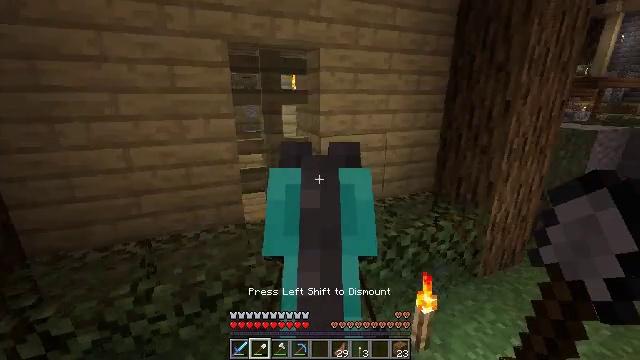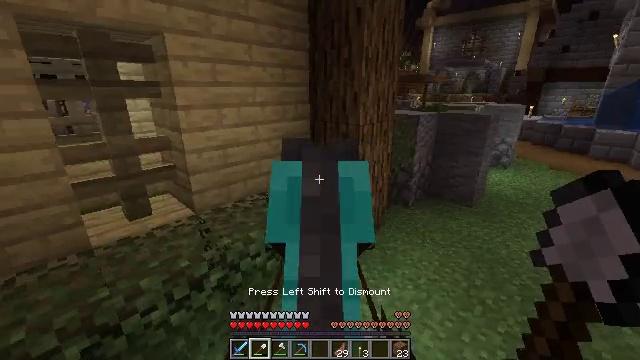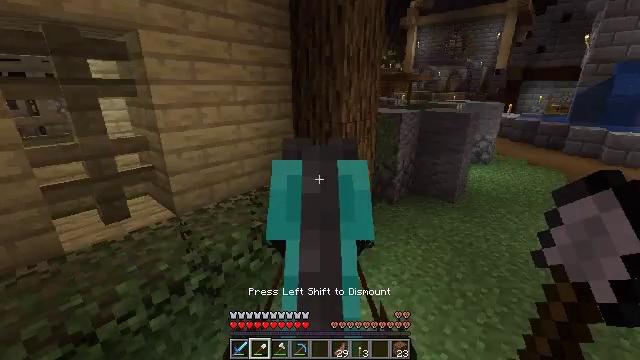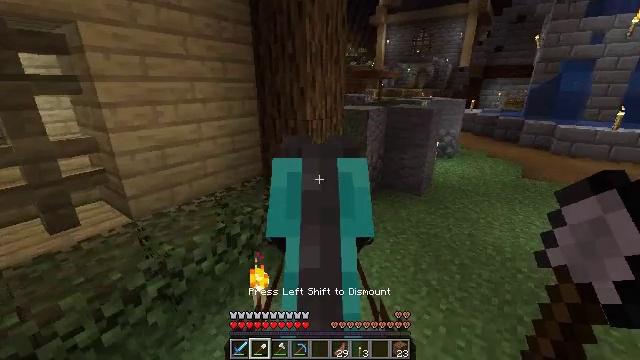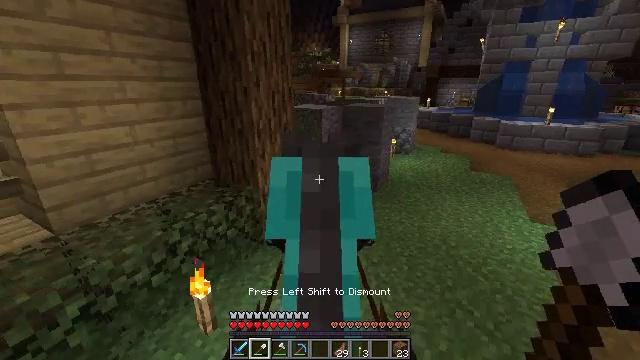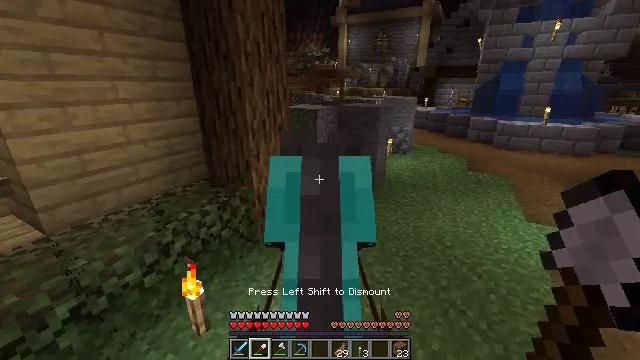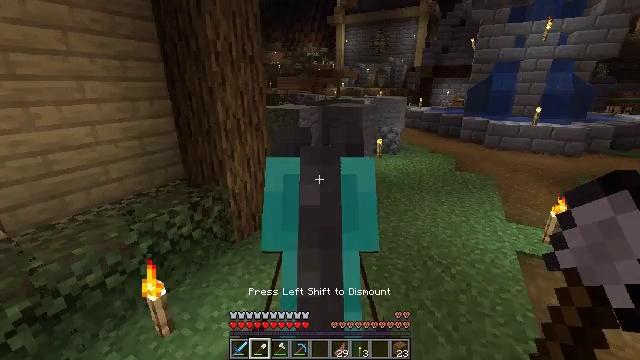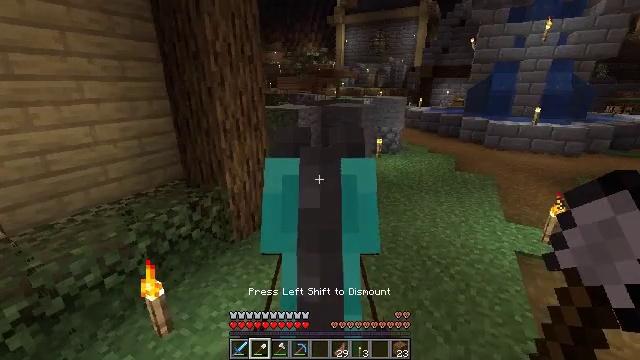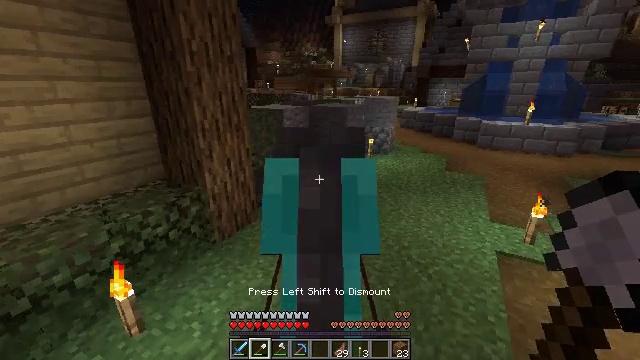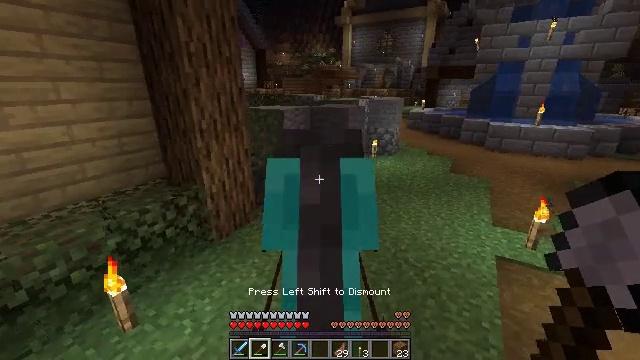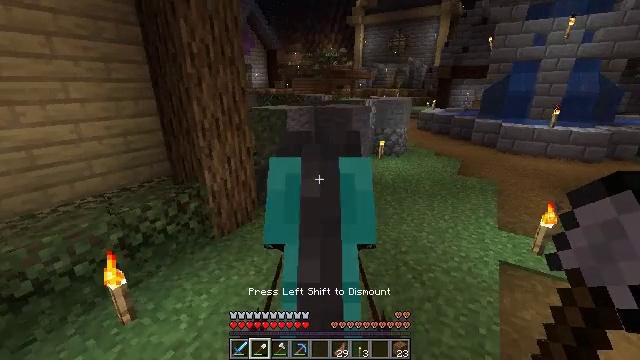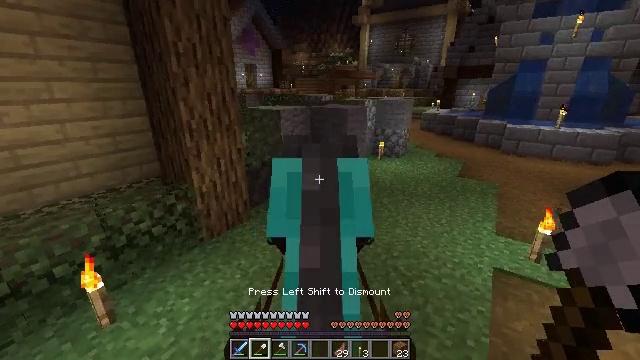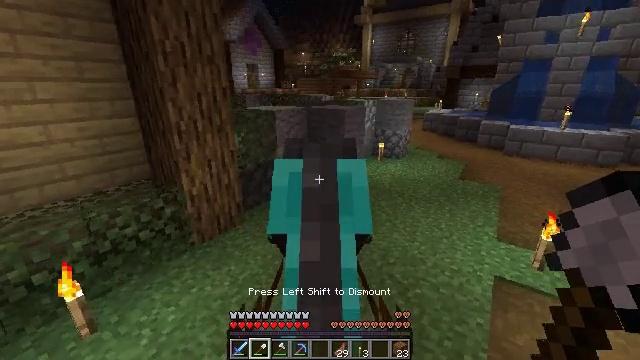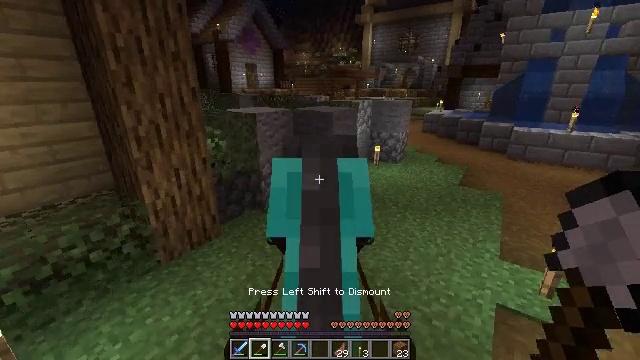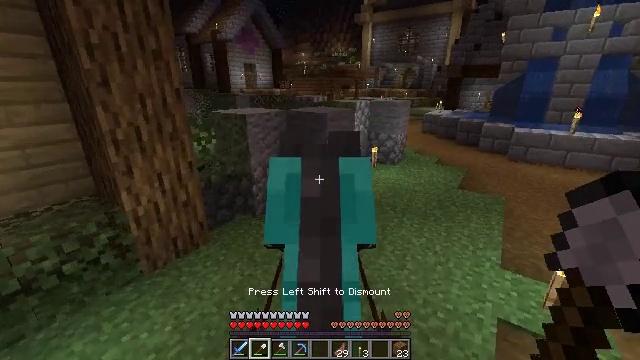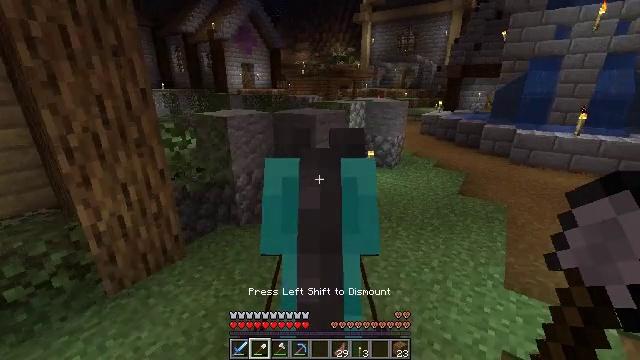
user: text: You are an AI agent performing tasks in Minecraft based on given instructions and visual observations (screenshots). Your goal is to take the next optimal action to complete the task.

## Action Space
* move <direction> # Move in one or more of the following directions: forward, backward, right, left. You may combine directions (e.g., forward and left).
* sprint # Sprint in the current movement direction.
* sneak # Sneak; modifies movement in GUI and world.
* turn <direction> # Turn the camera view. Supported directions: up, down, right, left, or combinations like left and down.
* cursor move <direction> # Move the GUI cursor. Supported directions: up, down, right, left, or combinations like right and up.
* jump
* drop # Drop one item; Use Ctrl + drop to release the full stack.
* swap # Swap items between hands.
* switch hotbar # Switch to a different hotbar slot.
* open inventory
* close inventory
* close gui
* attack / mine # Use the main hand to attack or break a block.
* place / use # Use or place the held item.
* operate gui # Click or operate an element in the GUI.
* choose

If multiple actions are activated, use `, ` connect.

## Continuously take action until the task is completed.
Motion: motion action
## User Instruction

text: Remove birch leaves from trees.
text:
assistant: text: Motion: move right, turn right and down
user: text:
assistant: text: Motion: move right, turn right
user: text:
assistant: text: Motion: move right, turn right
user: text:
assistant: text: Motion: move right
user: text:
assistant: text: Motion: move right
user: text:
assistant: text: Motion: move right
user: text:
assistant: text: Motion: move right
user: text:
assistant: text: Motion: move right
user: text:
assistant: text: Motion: move right, turn left
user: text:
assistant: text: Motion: move forward and move right, turn left
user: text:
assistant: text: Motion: move forward and move right, turn left
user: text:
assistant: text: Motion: move forward and move right
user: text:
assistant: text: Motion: move forward and move right
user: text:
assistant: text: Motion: move forward and move right
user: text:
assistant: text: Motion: move forward and move right
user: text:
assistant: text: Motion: move forward and move right
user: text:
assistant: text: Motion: move forward and move right
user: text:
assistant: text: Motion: move forward and move right, turn left
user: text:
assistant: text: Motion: move forward and move right, turn left
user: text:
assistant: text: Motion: move forward and move right, turn left
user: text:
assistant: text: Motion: move forward and move right, turn left
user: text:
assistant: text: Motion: move forward and move right, turn left
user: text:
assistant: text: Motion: move forward and move right
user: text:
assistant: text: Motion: move forward and move right, turn left
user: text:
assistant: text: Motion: move forward and move right
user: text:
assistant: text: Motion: move right, turn left
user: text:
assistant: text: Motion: move right, turn left
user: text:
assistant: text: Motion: move right, turn left
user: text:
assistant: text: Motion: move right, turn left
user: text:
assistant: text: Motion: move right, turn left